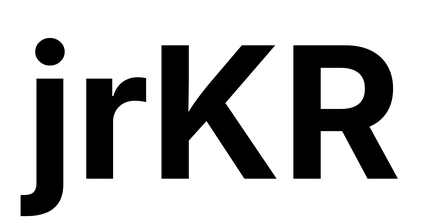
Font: Inter_Bold